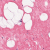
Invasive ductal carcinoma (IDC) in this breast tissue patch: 0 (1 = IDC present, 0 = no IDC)